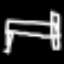
Label: bed